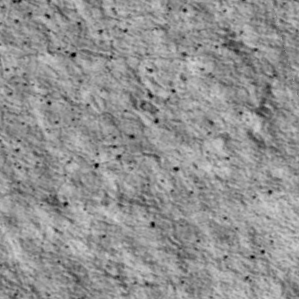
Label: non_frost